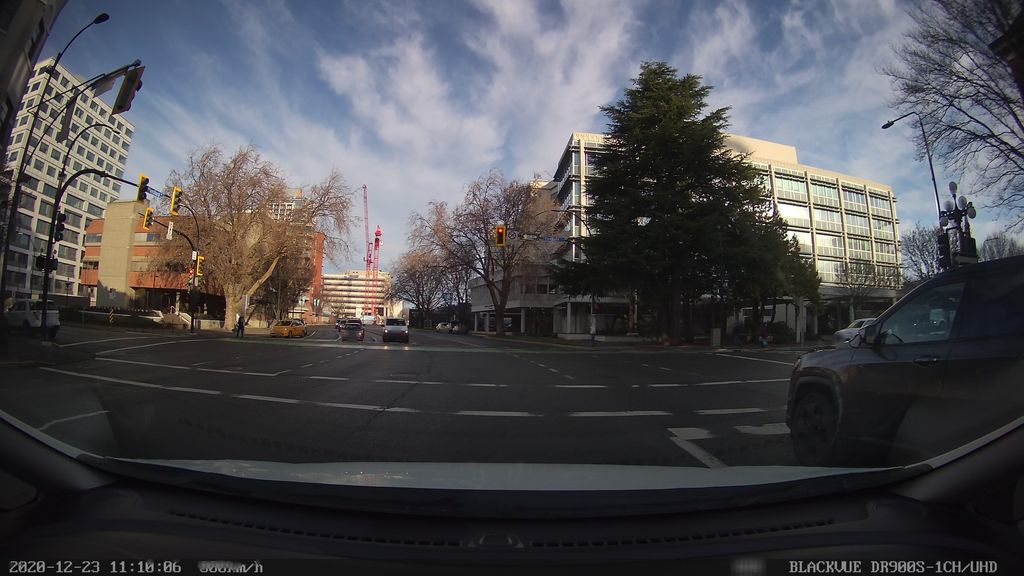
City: victoria